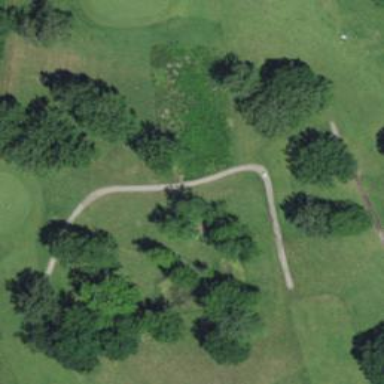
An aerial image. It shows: Path designated for golf carts.